Question: How to get all the rows where a set of columns (not all of them) are equal to zero?
For example, if I have a dataframe like this:

I'd like to get only the rows N and Q back (actually only these two rows with the columns U and W).
I'm trying to do something similar to this:
'''
df.loc[(df == 0).all(axis=1), :]
'''
But, of course, it doesn't work since not all the columns (u and W) are equal to zero.
How can I do it?
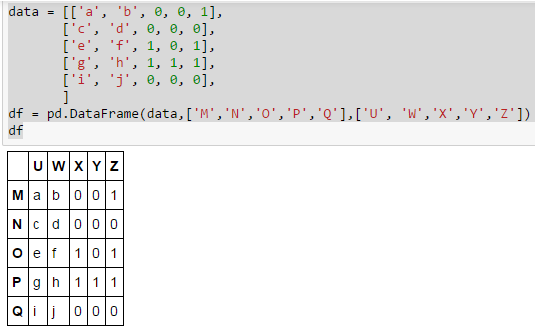
Answer: You can use subset:
'''
cols = ['X','Y','Z']
df1 = df.loc[(df[cols] == 0).all(axis=1), :]
print (df1)
U W X Y Z
1 c d 0 0 0
4 i j 0 0 0
'''
Also is possible use:
'''
exclude = ['U', 'W']
cols = df.columns.difference(exclude)
print (cols)
Index(['X', 'Y', 'Z'], dtype='object')
df1 = df.loc[(df[cols] == 0).all(axis=1), :]
print (df1)
U W X Y Z
1 c d 0 0 0
4 i j 0 0 0
'''